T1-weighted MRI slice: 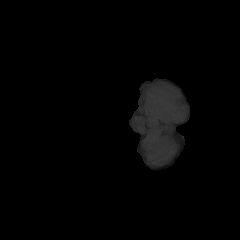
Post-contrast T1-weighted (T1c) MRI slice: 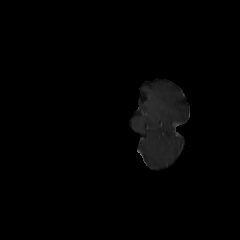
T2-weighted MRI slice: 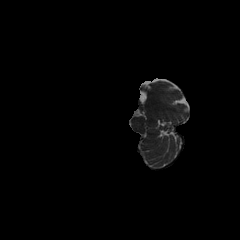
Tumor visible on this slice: no